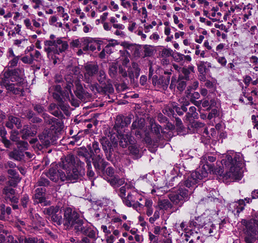
Tumor epithelial tissue: yes
Tumor-associated stroma tissue: yes
Normal tissue: no